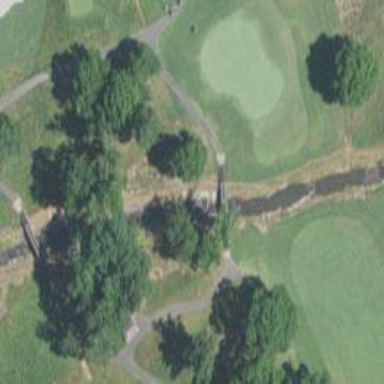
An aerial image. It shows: Path for golf carts.